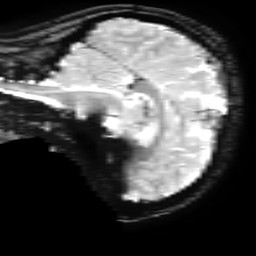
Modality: T2starw
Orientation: sagittal
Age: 22
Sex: female
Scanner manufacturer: ge
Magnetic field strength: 3 T
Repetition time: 0.65 s
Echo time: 0.02 s